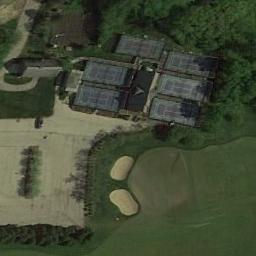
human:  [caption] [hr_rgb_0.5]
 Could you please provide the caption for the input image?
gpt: Neatly lined buildings surrounded by woods, Next to lawns and concrete .

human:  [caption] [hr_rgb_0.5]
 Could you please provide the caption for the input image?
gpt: There are two green tennis courts in the middle of the grass .

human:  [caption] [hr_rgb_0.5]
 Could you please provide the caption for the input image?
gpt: The tennis court is on the grass next to some trees .

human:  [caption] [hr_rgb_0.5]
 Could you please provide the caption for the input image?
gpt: There are many trees around the tennis courts .

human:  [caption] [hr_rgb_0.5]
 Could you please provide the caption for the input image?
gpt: There are some green trees and a green meadow beside the tennis courts .